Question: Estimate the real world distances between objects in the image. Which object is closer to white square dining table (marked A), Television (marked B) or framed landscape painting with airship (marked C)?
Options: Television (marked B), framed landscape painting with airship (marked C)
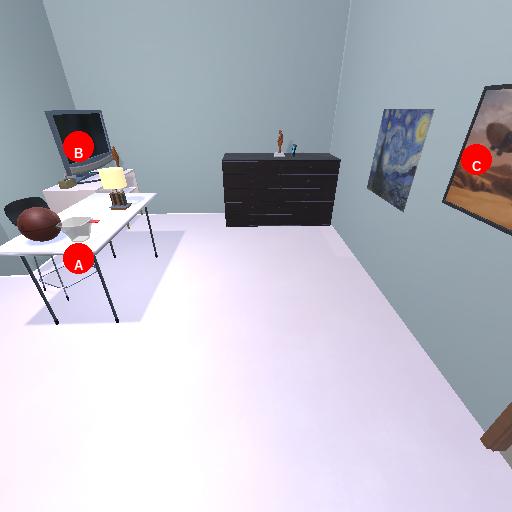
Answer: Television (marked B)